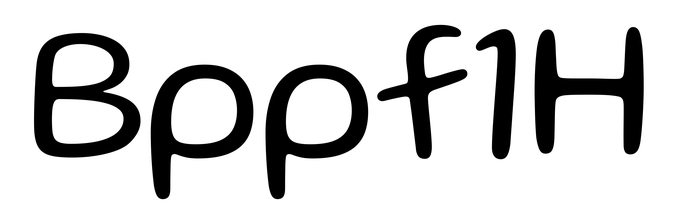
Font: Gluten_Light